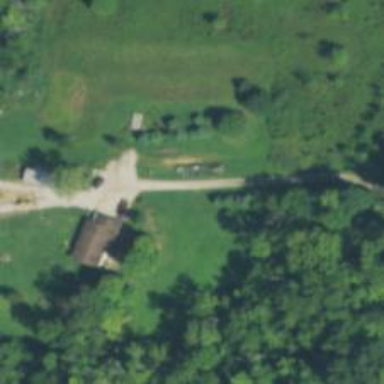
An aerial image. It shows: Driveway.